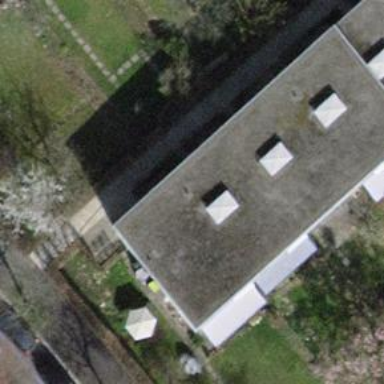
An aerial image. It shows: Flat roof terrace building.